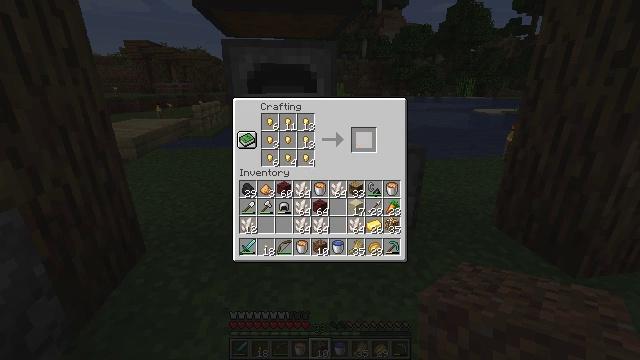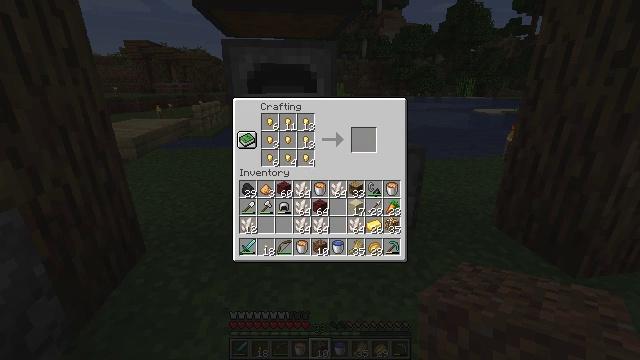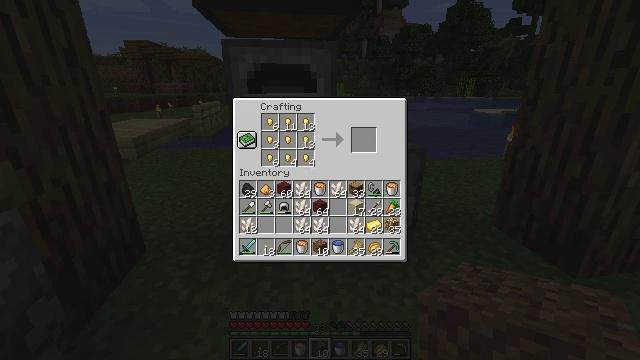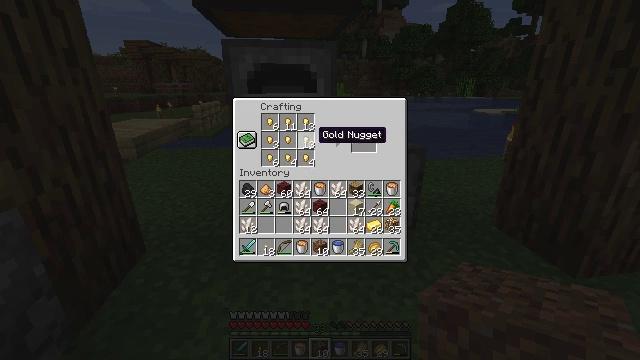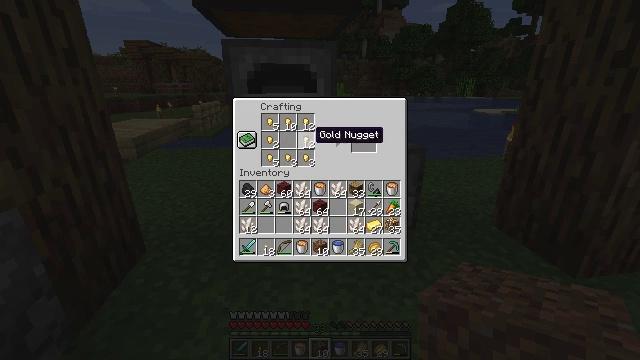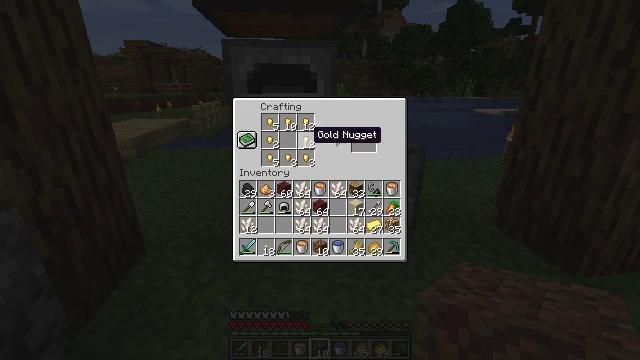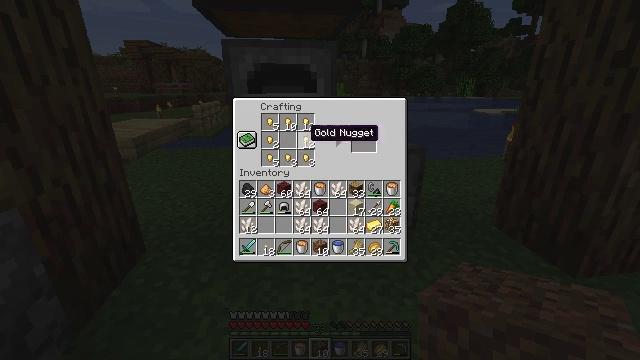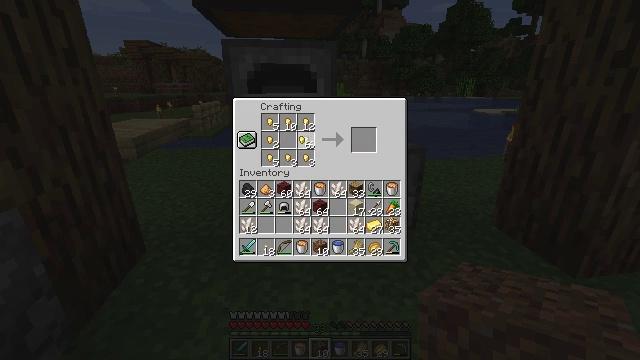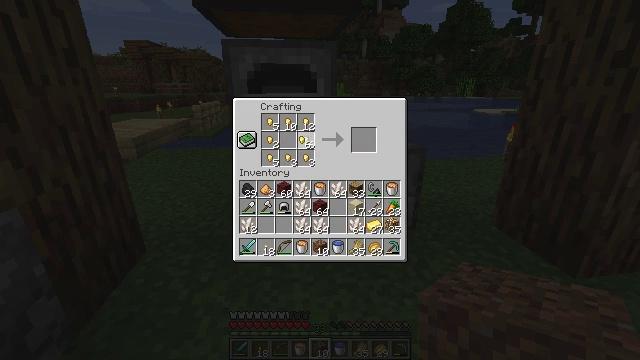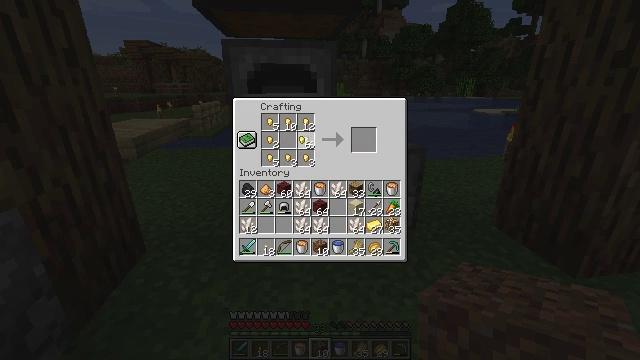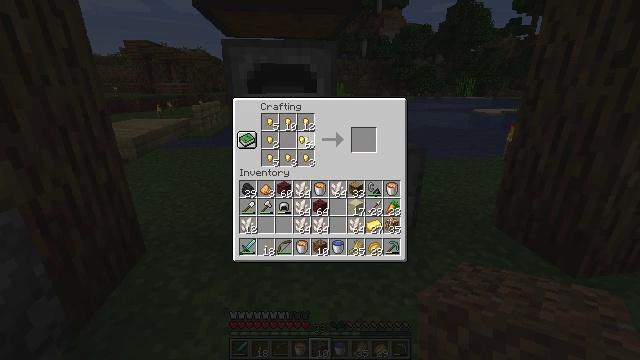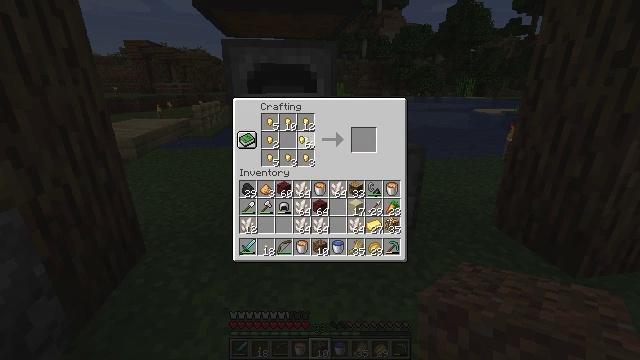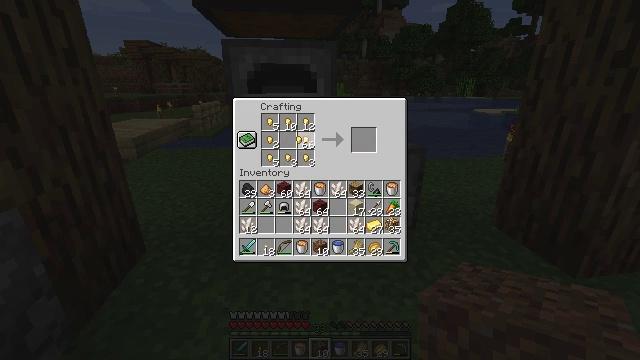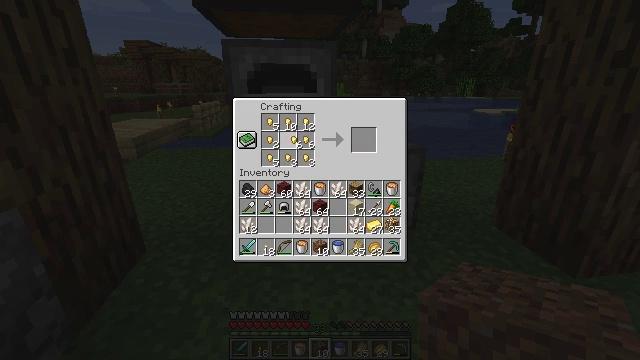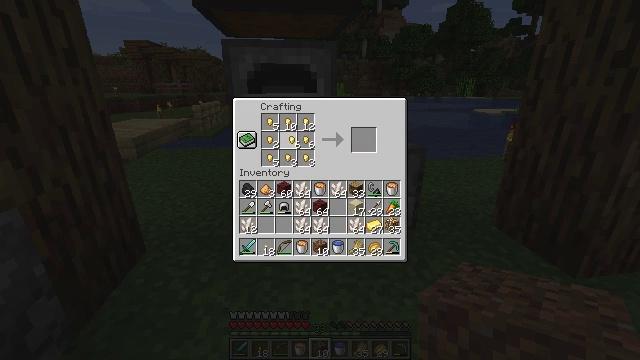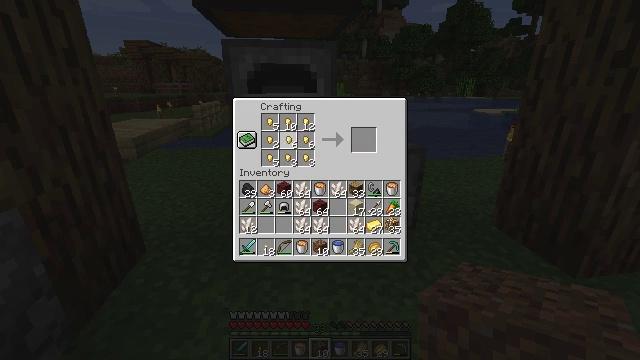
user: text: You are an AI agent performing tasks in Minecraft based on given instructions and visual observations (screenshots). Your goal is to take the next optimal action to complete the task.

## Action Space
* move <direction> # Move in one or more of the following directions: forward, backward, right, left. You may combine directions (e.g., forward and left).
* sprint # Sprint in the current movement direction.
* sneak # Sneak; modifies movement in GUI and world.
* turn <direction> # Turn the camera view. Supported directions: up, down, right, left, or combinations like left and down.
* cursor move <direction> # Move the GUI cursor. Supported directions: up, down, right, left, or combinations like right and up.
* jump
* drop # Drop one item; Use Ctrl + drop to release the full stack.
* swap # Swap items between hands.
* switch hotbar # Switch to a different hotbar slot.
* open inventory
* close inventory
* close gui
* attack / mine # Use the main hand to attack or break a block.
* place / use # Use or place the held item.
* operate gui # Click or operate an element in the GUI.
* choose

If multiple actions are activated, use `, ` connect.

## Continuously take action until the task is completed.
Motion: motion action
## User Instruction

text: Interact with the furnace to craft a gold ingot.
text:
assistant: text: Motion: sneak, cursor move left
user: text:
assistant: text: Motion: sneak, cursor move left
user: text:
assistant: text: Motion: sneak, cursor move left
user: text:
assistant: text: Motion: no_op
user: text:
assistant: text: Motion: no_op
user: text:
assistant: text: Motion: no_op
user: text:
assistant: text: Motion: choose
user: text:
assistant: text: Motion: choose
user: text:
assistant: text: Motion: choose
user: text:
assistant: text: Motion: no_op
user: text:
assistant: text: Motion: no_op
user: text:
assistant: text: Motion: no_op
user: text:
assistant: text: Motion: no_op
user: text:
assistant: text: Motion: no_op
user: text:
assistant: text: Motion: no_op
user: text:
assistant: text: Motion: operate gui
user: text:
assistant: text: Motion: operate gui
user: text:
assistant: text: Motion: operate gui
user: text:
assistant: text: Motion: no_op
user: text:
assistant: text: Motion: no_op
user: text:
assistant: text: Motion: no_op
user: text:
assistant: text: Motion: no_op
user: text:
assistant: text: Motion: no_op
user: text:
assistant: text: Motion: no_op
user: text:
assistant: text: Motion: cursor move right
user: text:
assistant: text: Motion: cursor move right
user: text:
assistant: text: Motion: cursor move right
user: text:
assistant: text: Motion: no_op
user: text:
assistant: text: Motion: sneak
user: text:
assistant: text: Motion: sneak